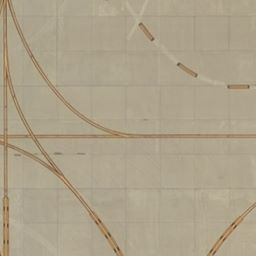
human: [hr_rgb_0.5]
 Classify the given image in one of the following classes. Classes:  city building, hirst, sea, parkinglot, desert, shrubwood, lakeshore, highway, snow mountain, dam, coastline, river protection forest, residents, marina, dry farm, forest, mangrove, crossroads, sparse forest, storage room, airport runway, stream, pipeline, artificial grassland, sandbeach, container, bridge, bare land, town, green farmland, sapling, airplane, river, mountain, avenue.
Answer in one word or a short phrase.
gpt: airport runway